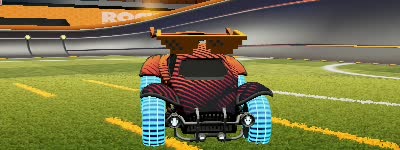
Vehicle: octane